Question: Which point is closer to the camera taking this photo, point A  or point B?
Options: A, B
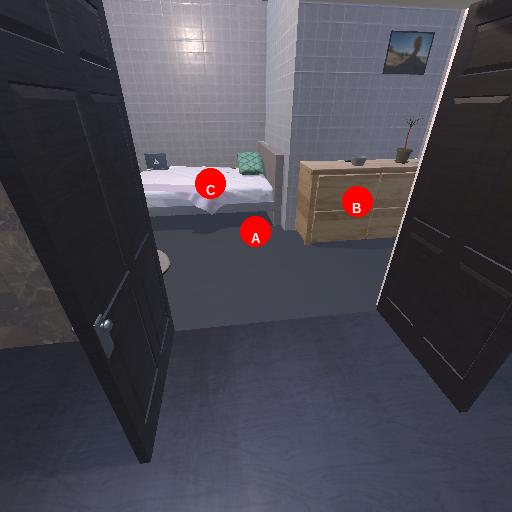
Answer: A